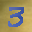
Label: 3